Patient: sex M, age 79
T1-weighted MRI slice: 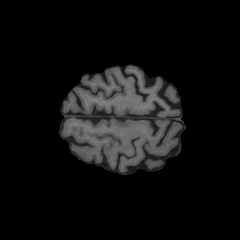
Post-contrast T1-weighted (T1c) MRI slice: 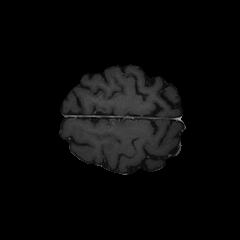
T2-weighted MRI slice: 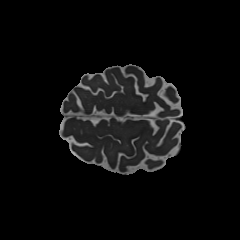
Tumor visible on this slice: no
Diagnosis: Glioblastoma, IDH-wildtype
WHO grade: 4